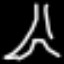
Label: The Eiffel Tower